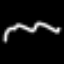
Label: squiggle